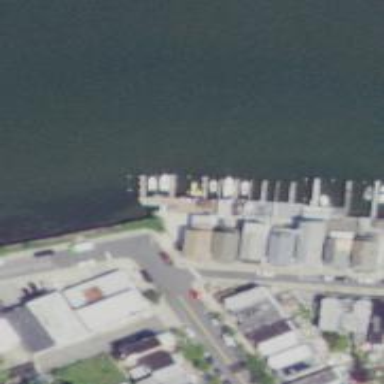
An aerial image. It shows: Man-made pier.